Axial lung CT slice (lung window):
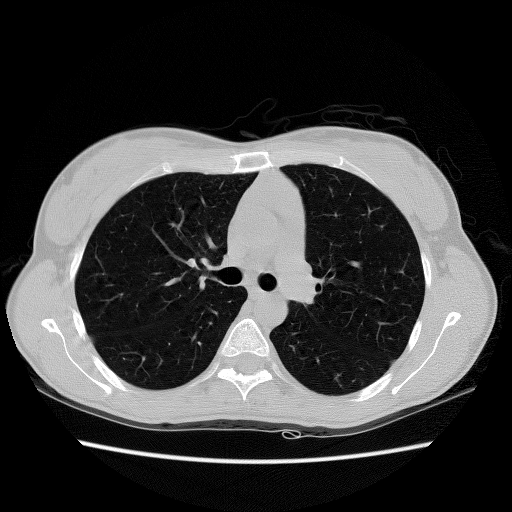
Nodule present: no